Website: apple
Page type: billing-address
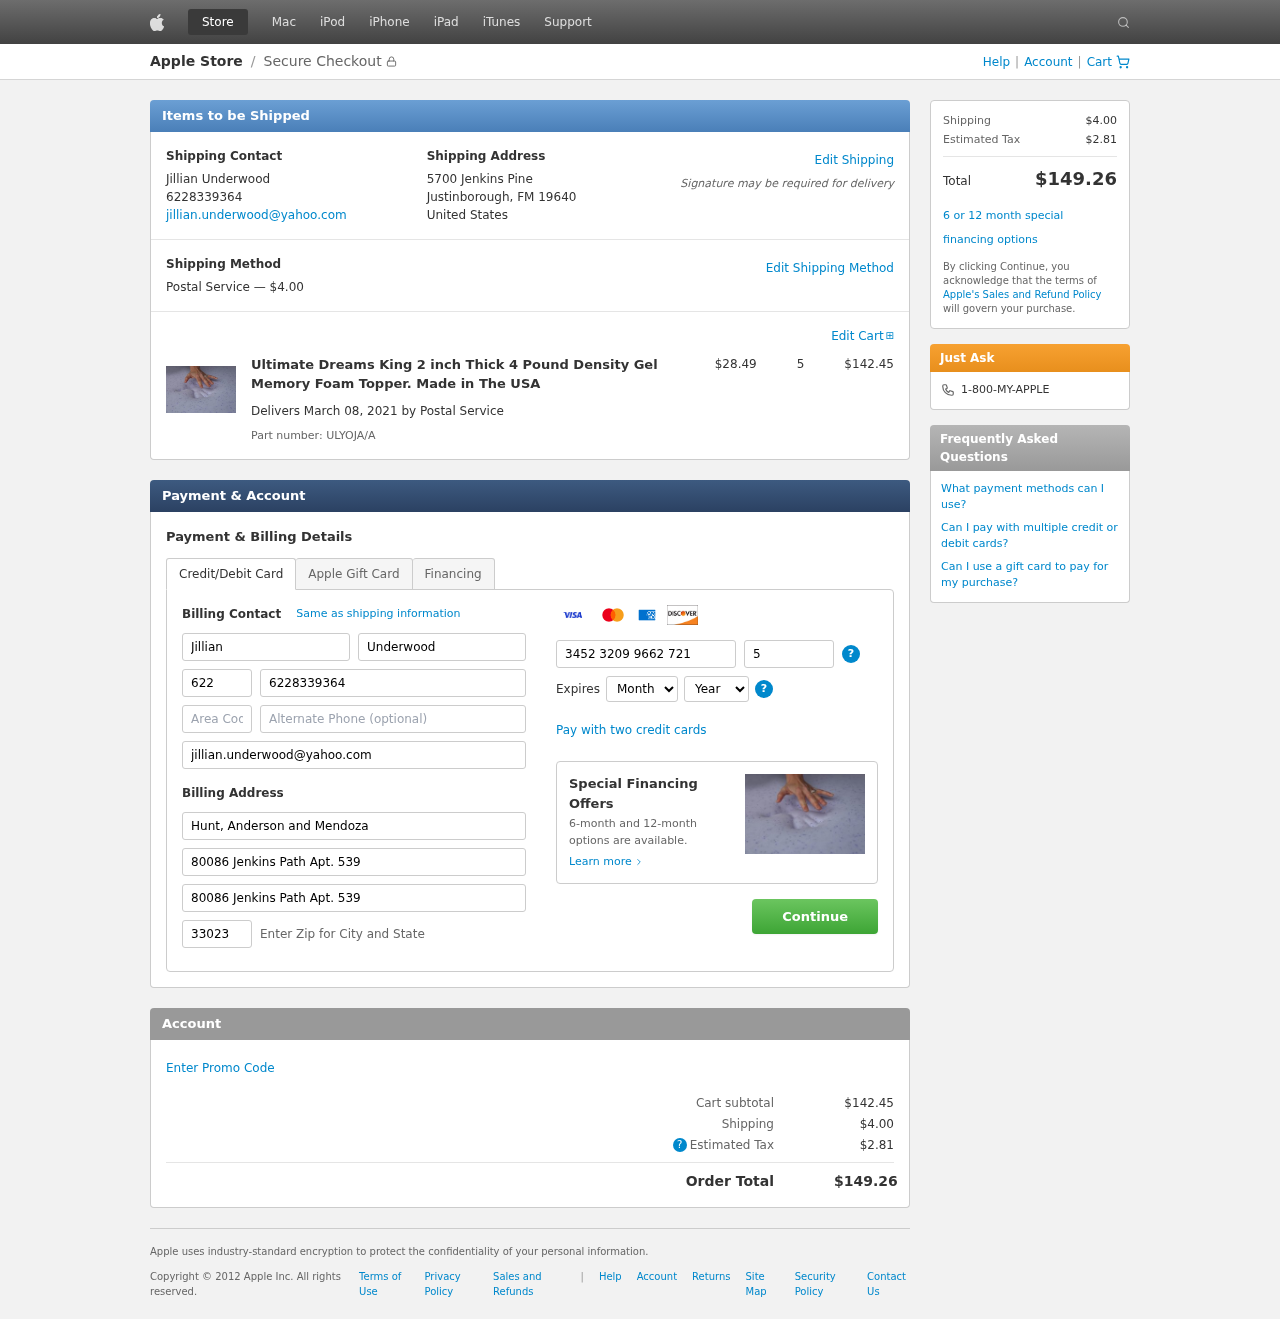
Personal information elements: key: PII_CARD_CVV
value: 5070
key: PII_CARD_EXPIRY_MONTH
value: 11
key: PII_CARD_EXPIRY_YEAR
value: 30
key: PII_CARD_NUMBER
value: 3452 3209 9662 721
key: PII_CITY_STATE_ZIP
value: Justinborough, FM 19640
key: PII_COMPANY
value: Hunt, Anderson and Mendoza
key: PII_COUNTRY
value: United States
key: PII_EMAIL
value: jillian.underwood@yahoo.com
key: PII_FIRSTNAME
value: Jillian
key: PII_FULLNAME
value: Jillian Underwood
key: PII_LASTNAME
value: Underwood
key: PII_PHONE
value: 6228339364
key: PII_PHONE_AREA
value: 622
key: PII_POSTCODE2
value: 33023
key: PII_STREET
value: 5700 Jenkins Pine
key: PII_STREET2
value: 80086 Jenkins Path Apt. 539
Product elements: key: PRODUCT1_NAME
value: Ultimate Dreams King 2 inch Thick 4 Pound Density Gel Memory Foam Topper. Made in The USA
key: PRODUCT1_PRICE
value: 28.49
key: PRODUCT1_QUANTITY
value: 5
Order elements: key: ORDER_SHIPPING_COST
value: $4.00
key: ORDER_SUBTOTAL
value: $142.45
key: ORDER_DELIVERY_DATE
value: March 08, 2021
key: ORDER_PART_NUMBER
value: ULYOJA/A
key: ORDER_TAX
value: $2.81
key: ORDER_TOTAL
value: $149.26